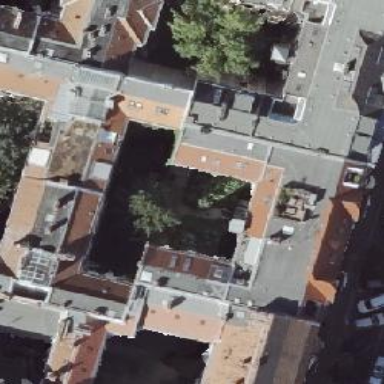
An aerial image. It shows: Half-hipped roof shape on the apartments building.